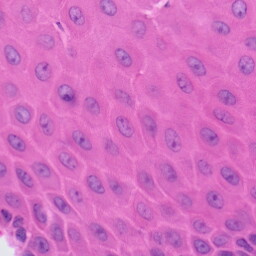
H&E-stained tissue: Skin